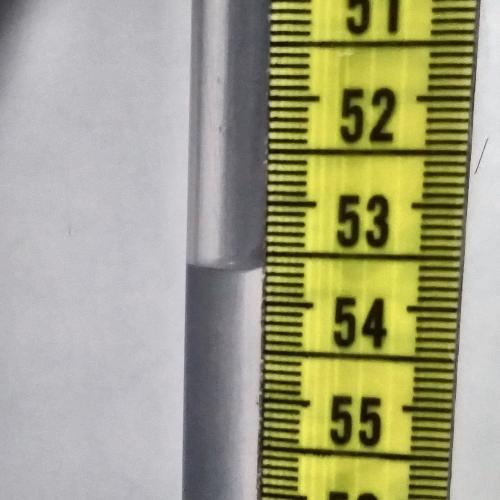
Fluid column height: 53.6 cm